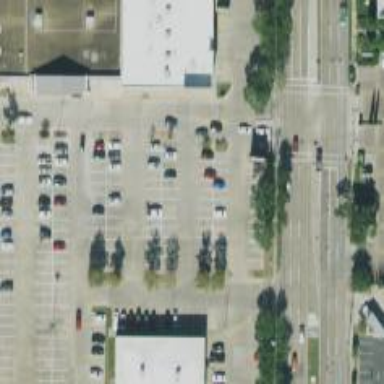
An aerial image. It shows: Parking space.